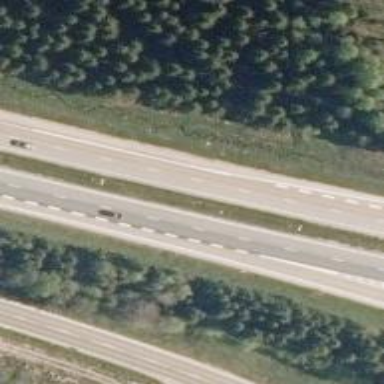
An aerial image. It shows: Asphalt motorway.